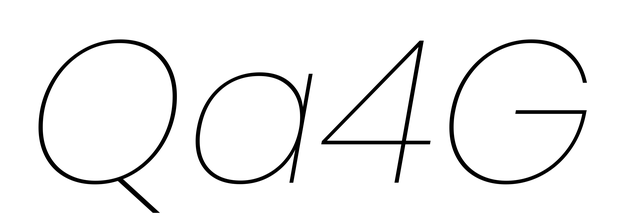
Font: Poppins-ThinItalic